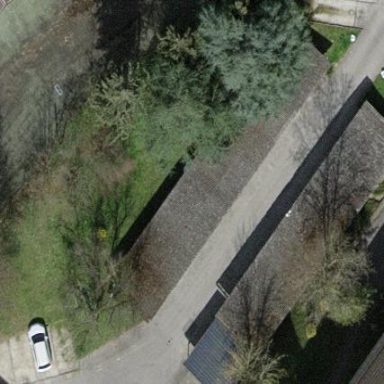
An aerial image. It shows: View of roof of building.